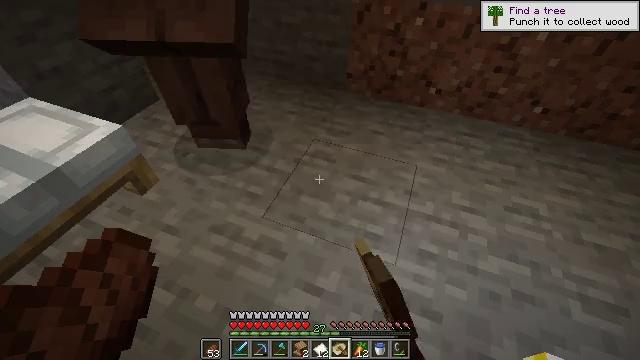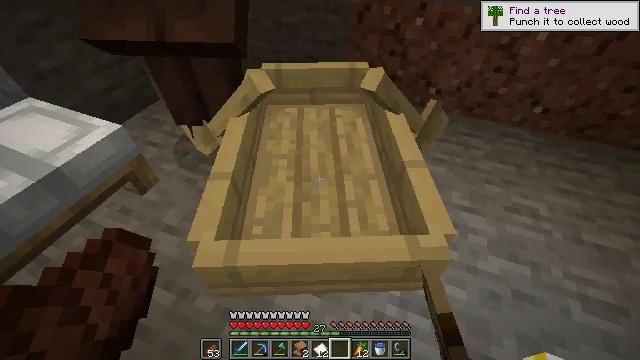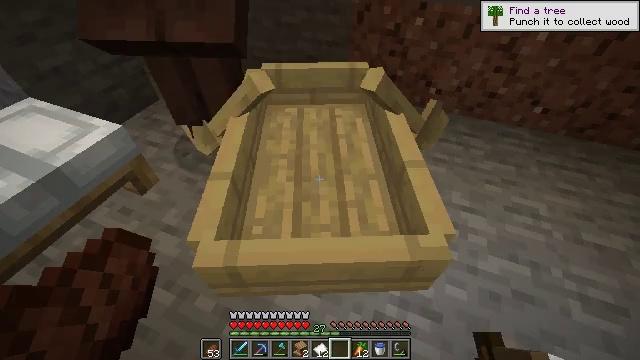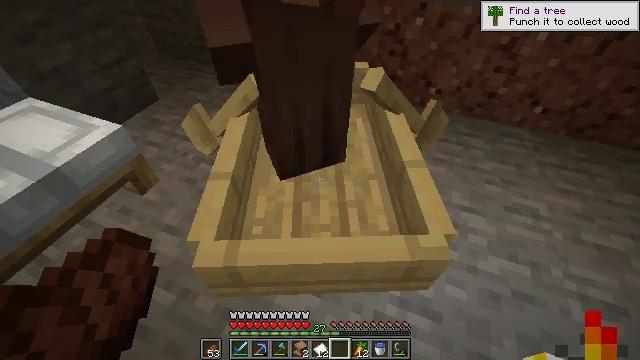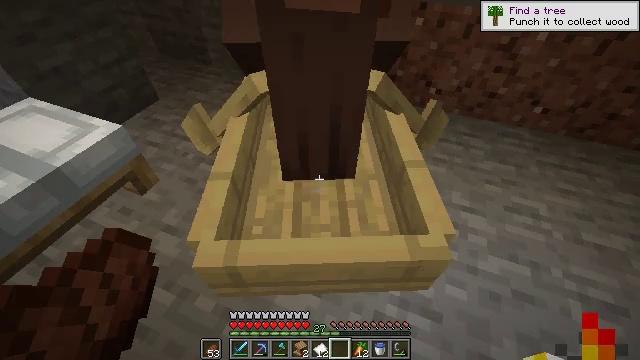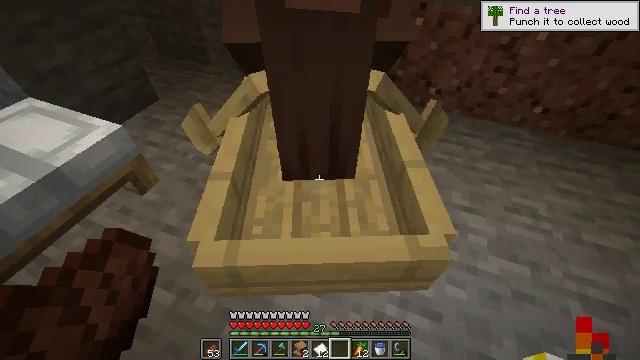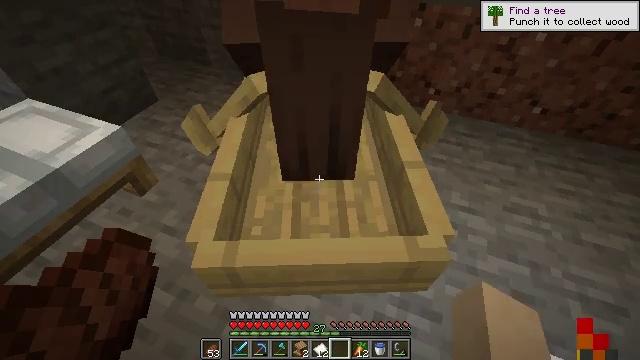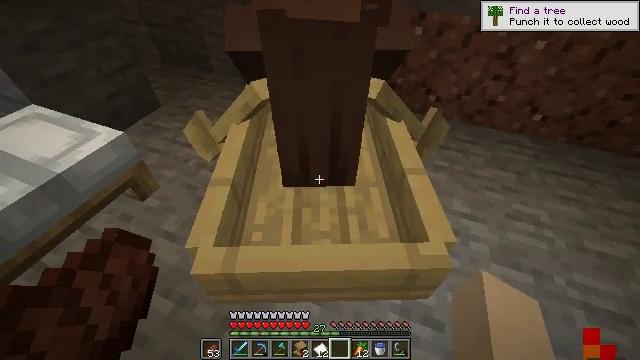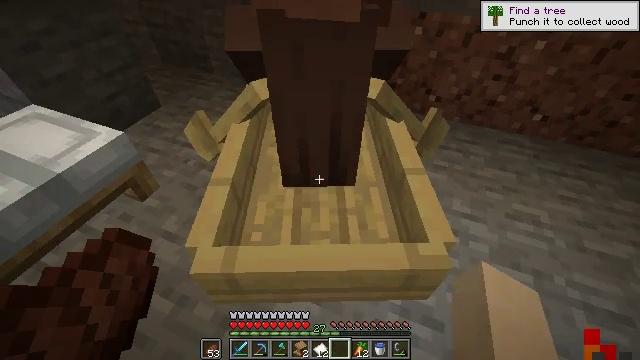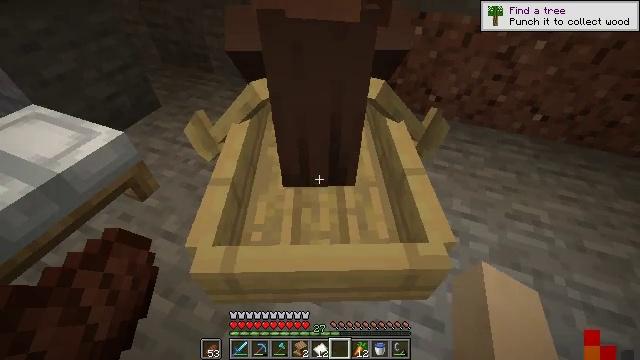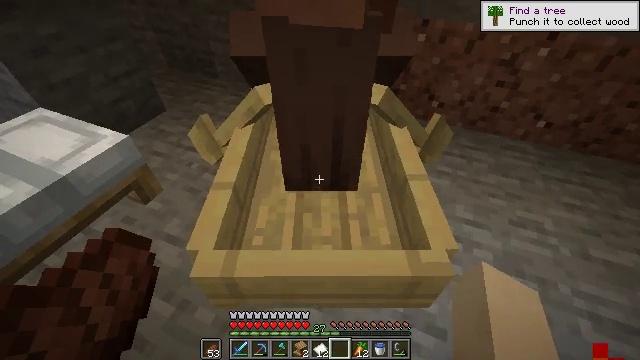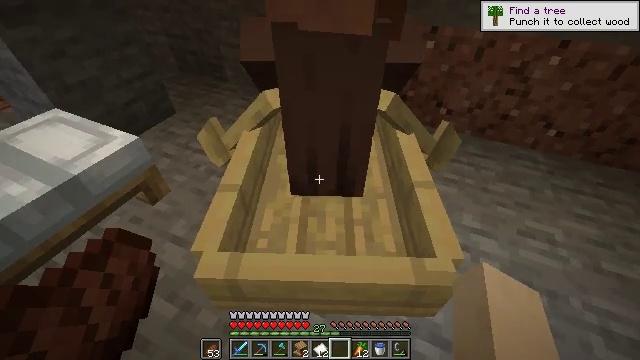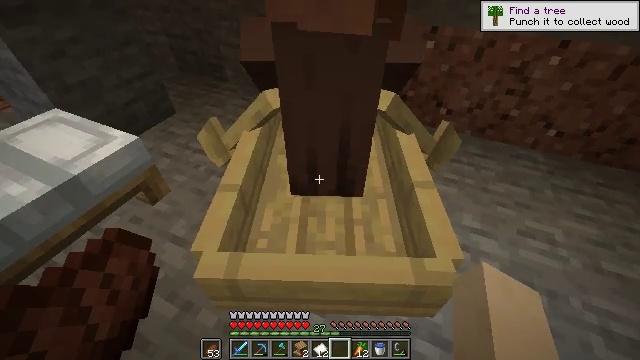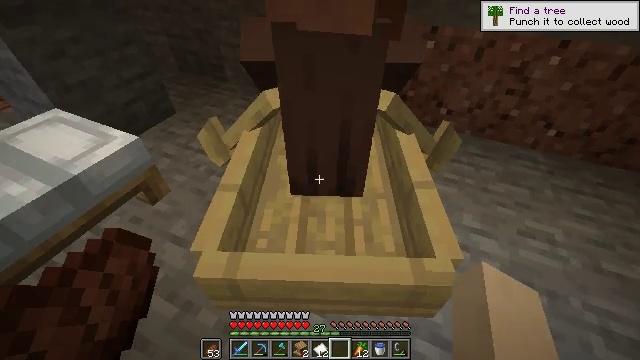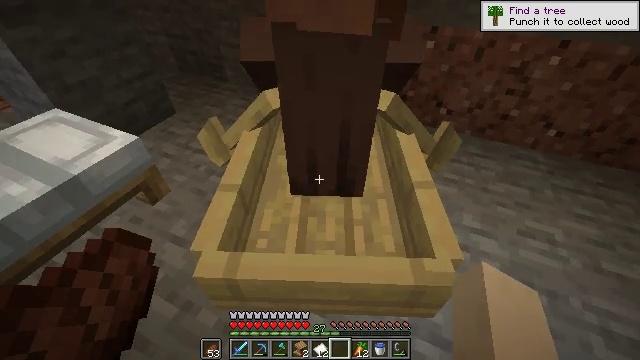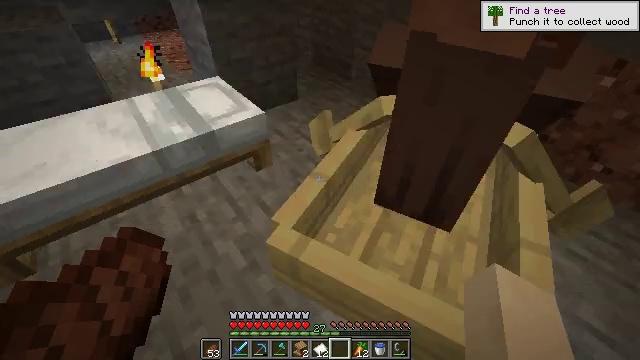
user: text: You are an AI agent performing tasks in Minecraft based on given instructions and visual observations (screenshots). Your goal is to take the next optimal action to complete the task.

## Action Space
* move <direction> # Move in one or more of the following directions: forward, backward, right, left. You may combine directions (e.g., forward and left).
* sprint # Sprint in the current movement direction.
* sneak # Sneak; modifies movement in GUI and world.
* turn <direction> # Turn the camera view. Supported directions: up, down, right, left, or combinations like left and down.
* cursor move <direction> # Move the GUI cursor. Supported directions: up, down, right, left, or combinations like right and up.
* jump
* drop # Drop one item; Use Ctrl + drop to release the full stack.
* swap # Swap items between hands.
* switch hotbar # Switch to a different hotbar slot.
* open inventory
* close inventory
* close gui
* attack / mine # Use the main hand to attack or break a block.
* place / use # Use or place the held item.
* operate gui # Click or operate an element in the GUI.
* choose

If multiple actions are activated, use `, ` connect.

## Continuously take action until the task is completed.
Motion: motion action
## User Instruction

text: Break the melon to get slices.
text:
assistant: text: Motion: no_op
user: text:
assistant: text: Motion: no_op
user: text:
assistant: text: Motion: no_op
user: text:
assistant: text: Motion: no_op
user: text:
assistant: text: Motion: no_op
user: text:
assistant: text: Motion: no_op
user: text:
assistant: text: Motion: turn up
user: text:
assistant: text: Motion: no_op
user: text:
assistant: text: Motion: no_op
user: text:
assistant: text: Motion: turn up
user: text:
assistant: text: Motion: turn left and up
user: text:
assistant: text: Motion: no_op
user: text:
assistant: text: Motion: no_op
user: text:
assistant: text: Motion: no_op
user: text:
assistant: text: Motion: turn left
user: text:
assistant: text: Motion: turn left and up
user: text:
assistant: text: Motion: turn left and up
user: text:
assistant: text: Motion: no_op
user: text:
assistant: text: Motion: no_op
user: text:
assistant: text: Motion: no_op
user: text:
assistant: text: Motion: no_op
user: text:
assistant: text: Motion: no_op
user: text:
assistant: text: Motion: no_op
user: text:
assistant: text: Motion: turn up
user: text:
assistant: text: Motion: turn right and up
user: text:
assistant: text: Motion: no_op
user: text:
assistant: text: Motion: no_op
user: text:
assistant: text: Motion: no_op
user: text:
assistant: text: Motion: no_op
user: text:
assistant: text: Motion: no_op